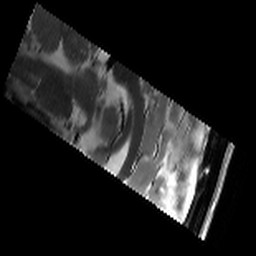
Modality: T2w
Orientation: sagittal
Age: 22
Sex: female
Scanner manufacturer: siemens
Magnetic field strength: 3 T
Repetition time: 8.02 s
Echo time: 0.08 s